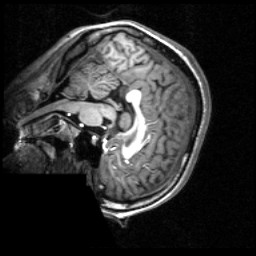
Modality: T1w
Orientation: sagittal
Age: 24
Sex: female